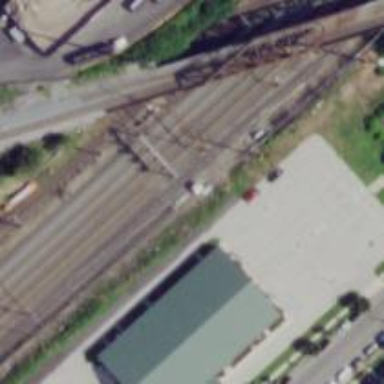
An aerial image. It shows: Railway track with contact line for electrification.